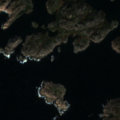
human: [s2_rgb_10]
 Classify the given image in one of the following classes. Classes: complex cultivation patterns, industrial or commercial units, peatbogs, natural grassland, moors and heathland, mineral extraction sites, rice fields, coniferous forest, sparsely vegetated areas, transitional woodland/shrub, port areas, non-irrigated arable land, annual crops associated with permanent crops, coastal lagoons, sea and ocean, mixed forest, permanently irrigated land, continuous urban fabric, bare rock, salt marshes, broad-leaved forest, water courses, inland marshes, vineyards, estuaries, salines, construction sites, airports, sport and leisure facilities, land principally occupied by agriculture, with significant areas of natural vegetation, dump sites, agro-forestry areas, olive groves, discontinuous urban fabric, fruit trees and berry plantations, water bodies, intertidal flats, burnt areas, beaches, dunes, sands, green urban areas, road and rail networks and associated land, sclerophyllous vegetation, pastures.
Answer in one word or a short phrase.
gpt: bare rock, sea and ocean